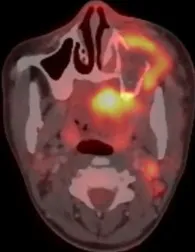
PET-CT scan demonstrating a fluorodeoxyglucose (FDG) avid tumor.
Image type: radiology (pet)